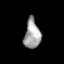
Tissue: skin
Cell type: Others
Senescence score: 0.7545
Nuclear area (px): 457
Mean DAPI intensity: 163.055